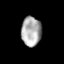
Tissue: lung
Cell type: Others
Senescence score: 0.223
Nuclear area (px): 575
Mean DAPI intensity: 170.765